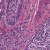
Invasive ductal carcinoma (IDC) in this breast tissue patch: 0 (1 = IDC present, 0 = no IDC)